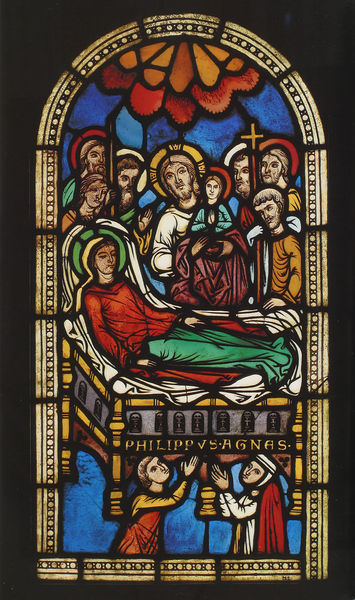
Titel: Farbverglasung, Marientod
Institution: Köln, Schnütgen-Museum
Schlagwörter: blau, gott, himmel, mann, schlaf, weiß, frauen, gelb, grün, menschen, braun, bunt, fenster, frau, glas, licht, männer, orange, gebäude, rot, bibel, tod, tot, kirche, gotik, bett, kreuz, dom, tote, mosaik, gebet, salbung, altar, kathedrale, heiligenschein, buntglas, glasfenster, christus, jesus, totenbett, krankheit, mittelalter, heiliger, heilige, jünger, heilig, maria, anbetung, heilung, auferstehung, himmelfahrt, lager, kirchenfenster, apostel, lazarus, philipp, kreuzweg, aposteln, agnes, nibus, rüng, vereherung